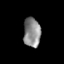
Tissue: skin
Cell type: Epithelial cells
Senescence score: 0.1786
Nuclear area (px): 489
Mean DAPI intensity: 139.204